【题型】选择题　【知识点】函数　【难度】easy
函数 \(f(x) = a^x - a\)（\(a>0\) 且 \(a \neq 1\)）的图像可能是（ ）

 A、

 B、

C、

D、

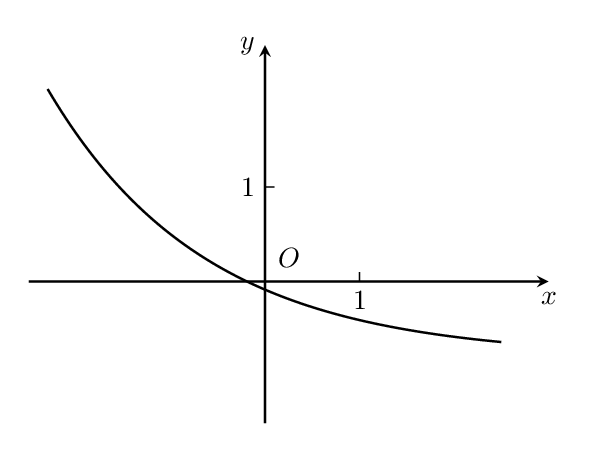
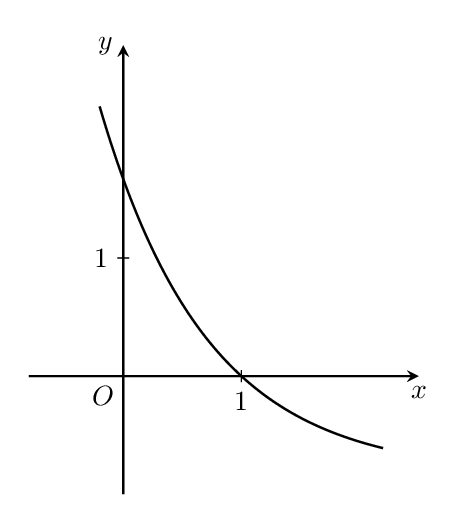
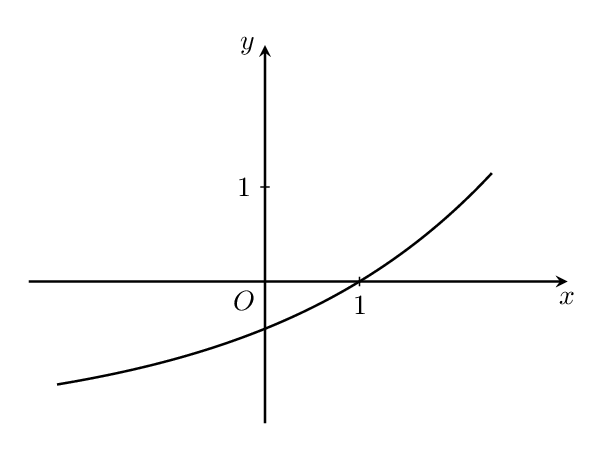
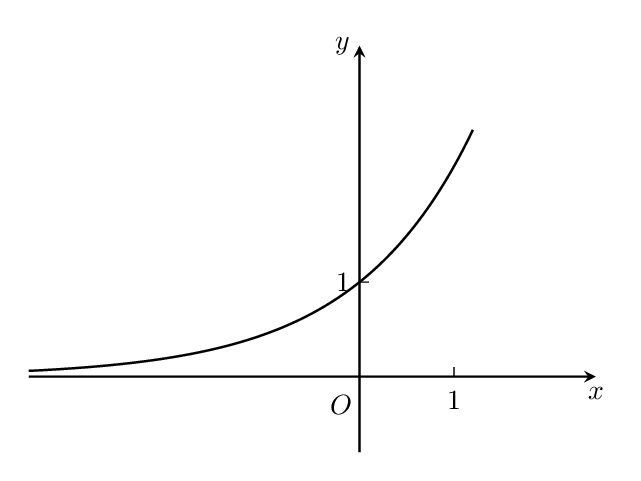
【解答】
\textbf{【答案】} C

\vspace{0.5em}

\textbf{【解析】}
当 \(0 < a < 1\) 时，\(f(x) = a^x - a\) 在定义域 \(\mathbb{R}\) 上单调递减，\(f(1) = a^1 - a = 0\)，
\(f(0) = a^0 - a = 1 - a\)，所以 \(0 < f(0) < 1\)，则 A、B 均不符合题意；

当 \(a > 1\) 时，\(f(x) = a^x - a\) 在定义域 \(\mathbb{R}\) 上单调递增，\(f(1) = a^1 - a = 0\)，
\(f(0) = a^0 - a = 1 - a\)，所以 \(f(0) < 0\)，故 C 符合题意，D 不符合题意.

故选：C.